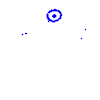
Particle: proton